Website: macys
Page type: payment
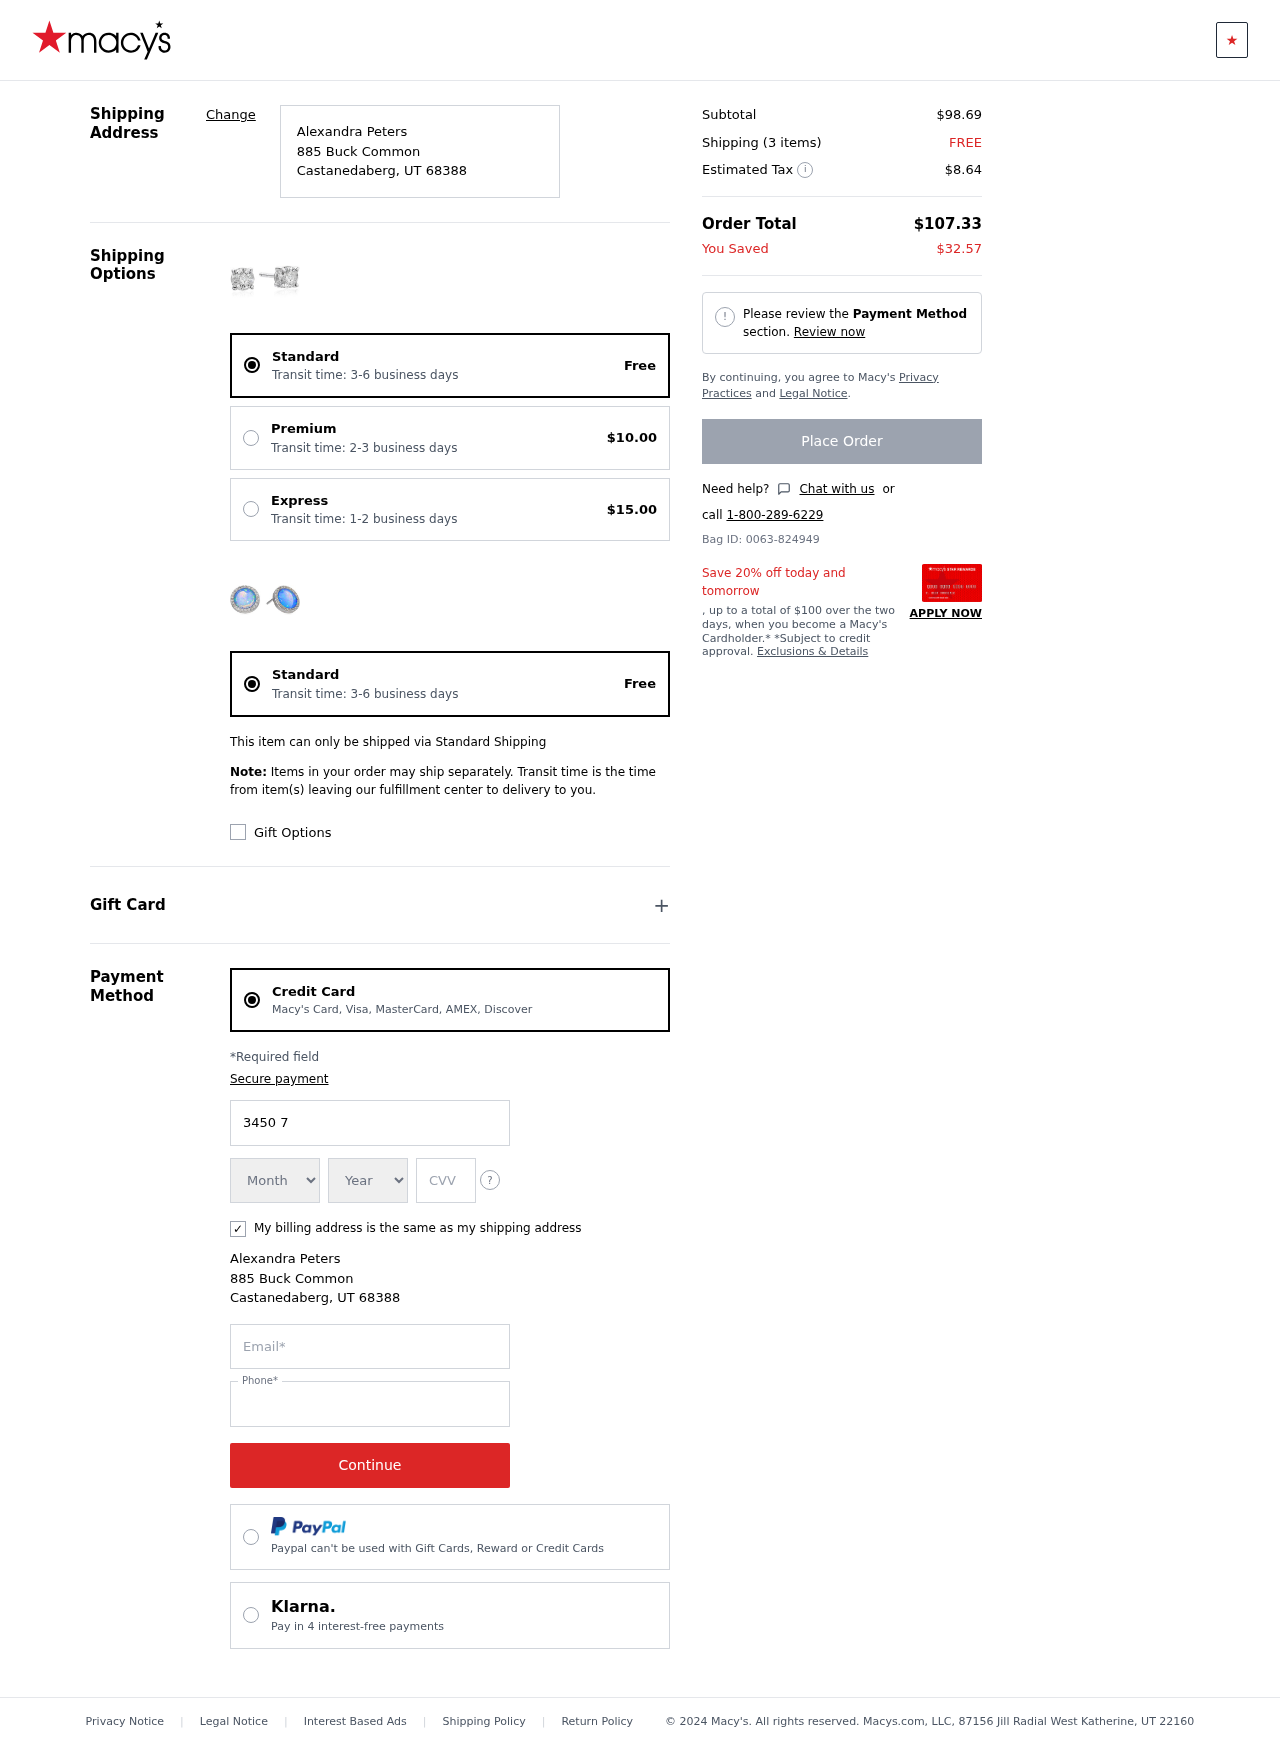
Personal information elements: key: PII_CARD_CVV
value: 7057
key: PII_CARD_EXPIRY_MONTH
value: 12
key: PII_CARD_EXPIRY_YEAR
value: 29
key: PII_CARD_NUMBER
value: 3450 7542 5891 658
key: PII_CITY
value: Castanedaberg
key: PII_EMAIL
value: alexandrapeters@yahoo.com
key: PII_FULLNAME
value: Alexandra Peters
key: PII_PHONE
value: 5905277239
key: PII_POSTCODE
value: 68388
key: PII_STATE_ABBR
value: UT
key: PII_STREET
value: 885 Buck Common
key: PII_FULLNAME2
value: Alexandra Peters
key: PII_CITY2
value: Castanedaberg
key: PII_STATE_ABBR2
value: UT
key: PII_POSTCODE_FULL
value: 68388
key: PII_POSTCODE_NUMERIC
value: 68388
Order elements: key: ORDER_DELIVERY_DATE
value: Transit time: 3-6 business days
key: ORDER_SHIPPING_STANDARD
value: Free
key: ORDER_SHIPPING_PREMIUM
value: $10.00
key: ORDER_SHIPPING_EXPRESS
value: $15.00
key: ORDER_DELIVERY_DATE2
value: Transit time: 3-6 business days
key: ORDER_SHIPPING_STANDARD2
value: Free
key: ORDER_SUBTOTAL
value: $98.69
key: ORDER_NUM_ITEMS
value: Shipping (3 items)
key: ORDER_SHIPPING_COST
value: FREE
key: ORDER_TAX
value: $8.64
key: ORDER_TOTAL
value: $107.33
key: ORDER_SAVINGS
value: $32.57
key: ORDER_ID
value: Bag ID: 0063-824949